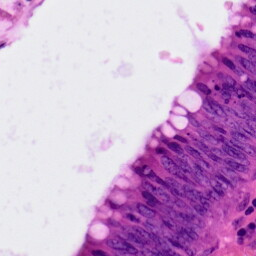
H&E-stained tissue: Colon